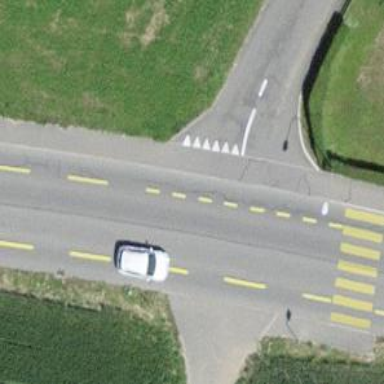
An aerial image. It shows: Primary highway with asphalt surface. There is cycle lane on the left side of the road.